This time-frequency spectrogram was computed from a bearing vibration snapshot; brighter regions carry more energy. What is the most likely bearing condition (normal, inner_race, outer_race, ball)?
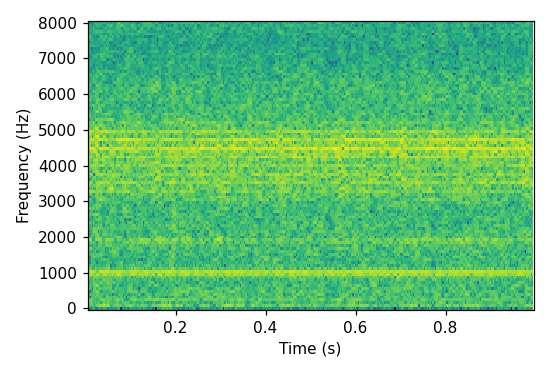
Answer: outer_race